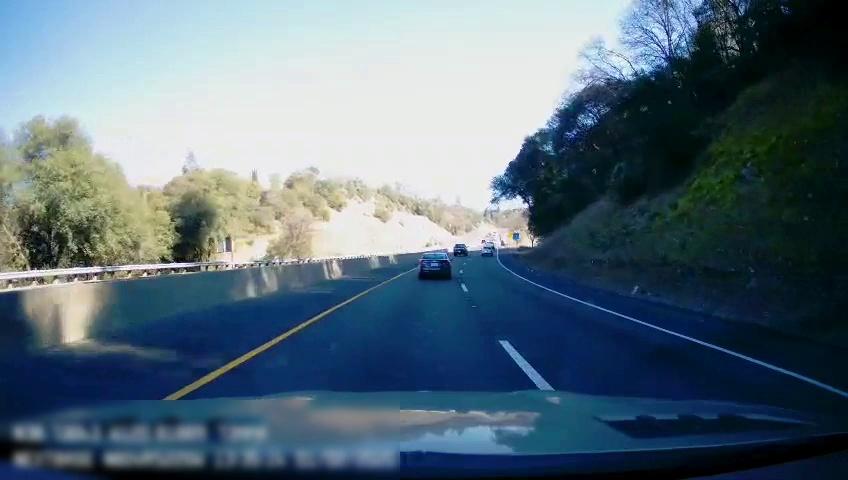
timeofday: Day
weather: Sunny
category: Drivable Space
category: Vehicles | Car
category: Vehicles | Truck
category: Vehicles | Car
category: Vehicles | Truck
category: Vehicles | SUV
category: Lanes | Current Lane
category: Lanes | Current Lane
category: Lanes | Alternate Lane